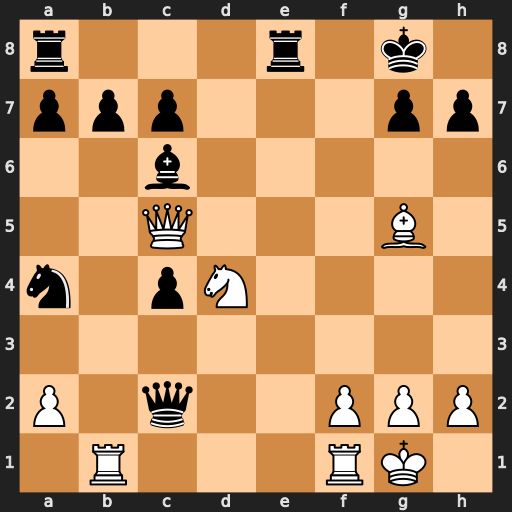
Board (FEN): r3r1k1/ppp3pp/2b5/2Q3B1/n1pN4/8/P1q2PPP/1R3RK1
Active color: w
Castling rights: -
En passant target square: -
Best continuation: Qxc6 bxc6 Nxc2